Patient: sex F, age 41
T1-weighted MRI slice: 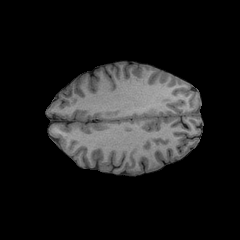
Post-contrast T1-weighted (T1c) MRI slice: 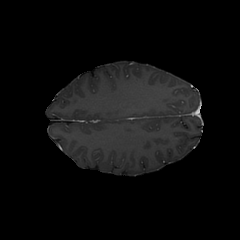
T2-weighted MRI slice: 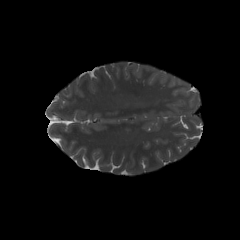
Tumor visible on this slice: no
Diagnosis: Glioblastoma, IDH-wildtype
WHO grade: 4